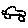
Label: car